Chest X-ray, PA view. Patient: 29 years old, sex F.
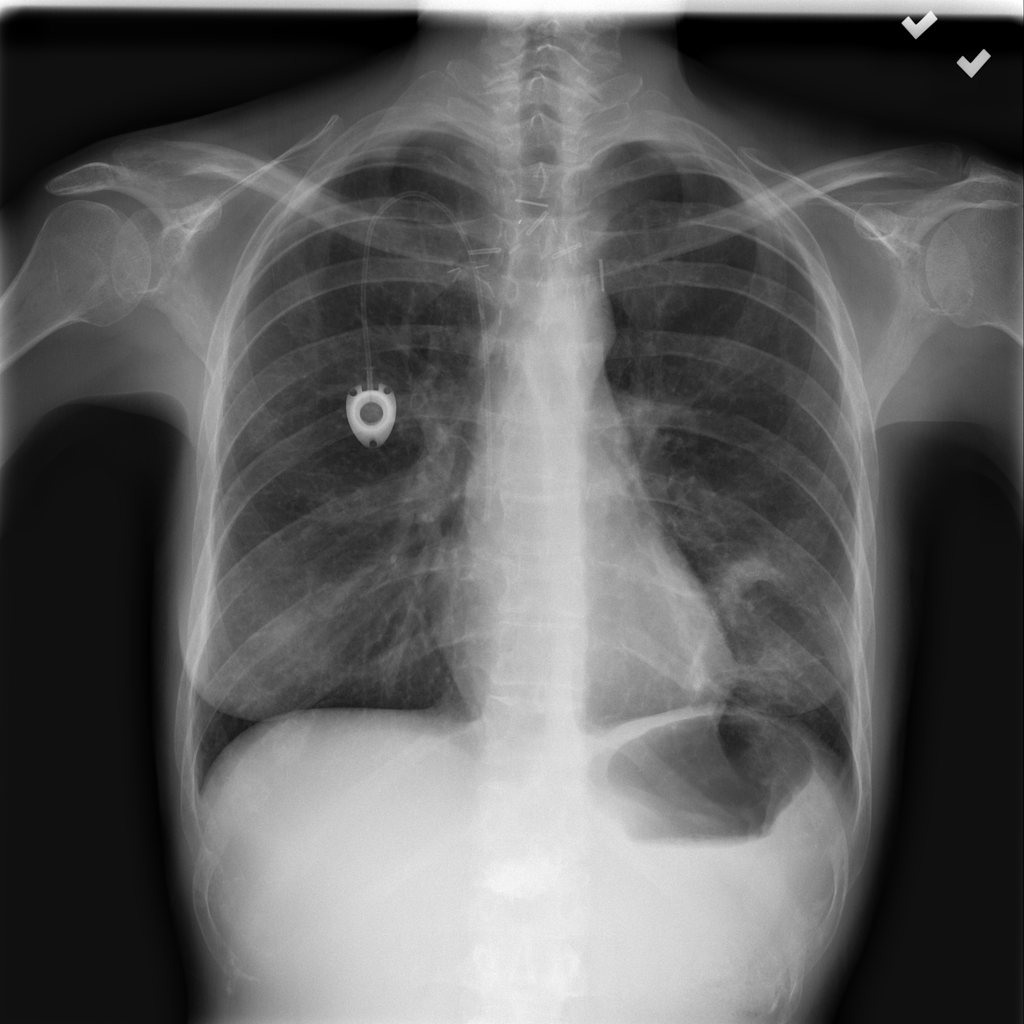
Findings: Infiltration